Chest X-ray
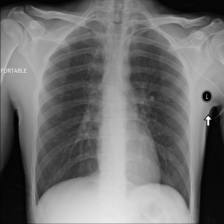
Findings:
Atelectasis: negative
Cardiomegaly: negative
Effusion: negative
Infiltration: negative
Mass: negative
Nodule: negative
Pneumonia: negative
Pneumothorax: negative
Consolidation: negative
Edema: negative
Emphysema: negative
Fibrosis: negative
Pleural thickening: negative
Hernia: negative